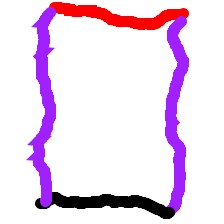
Shape: rectangle